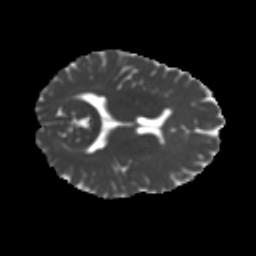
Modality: MD
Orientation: axial
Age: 29
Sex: female
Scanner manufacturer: ge
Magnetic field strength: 3 T
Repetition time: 7.8 s
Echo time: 0.0606 s